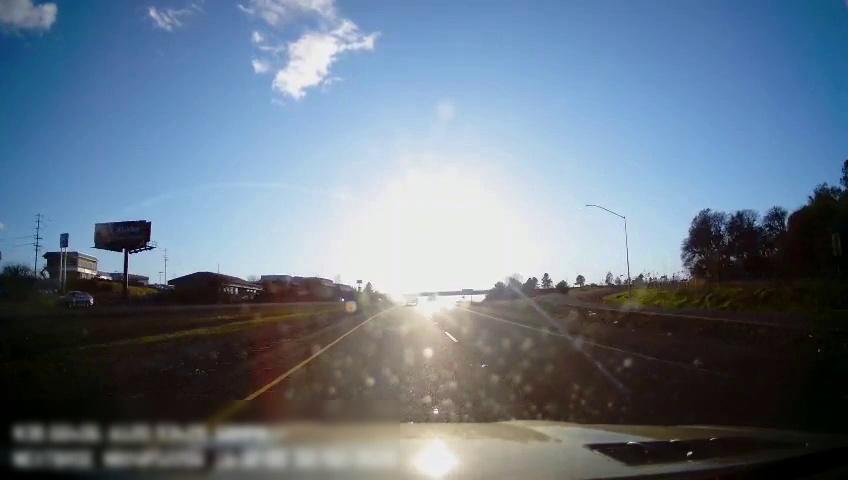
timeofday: Day
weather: Sunny
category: Drivable Space
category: Drivable Space
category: Drivable Space
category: Vehicles | Truck
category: Vehicles | Car
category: Lanes | Current Lane
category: Lanes | Current Lane
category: Lanes | Alternate Lane
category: Lanes | Alternate Lane
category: Traffic | Signs